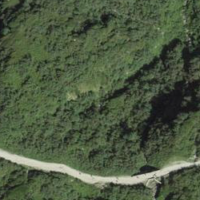
EUNIS habitat code: 44
Species observed at this site:
Erebia alberganus